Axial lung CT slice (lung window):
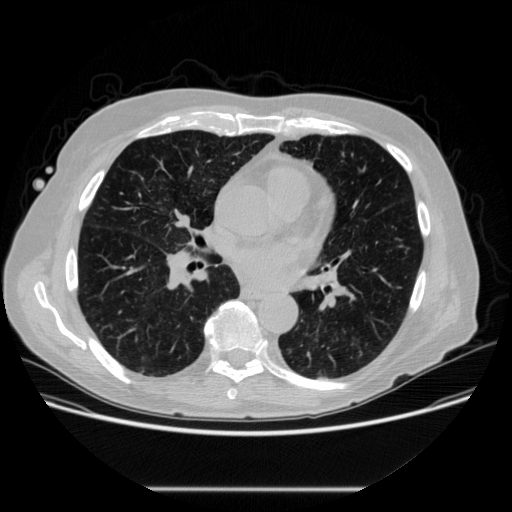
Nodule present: no